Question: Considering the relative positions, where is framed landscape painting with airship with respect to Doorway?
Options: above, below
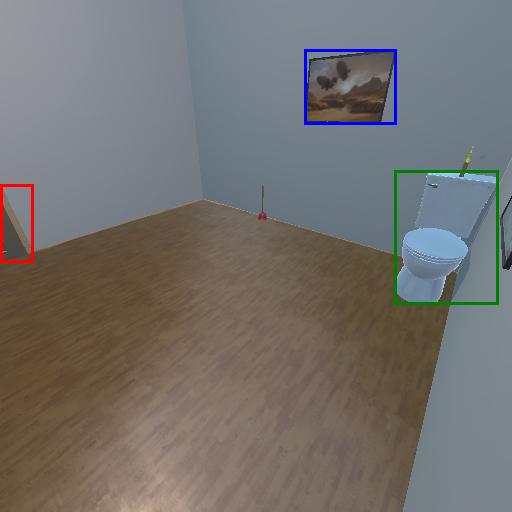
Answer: above